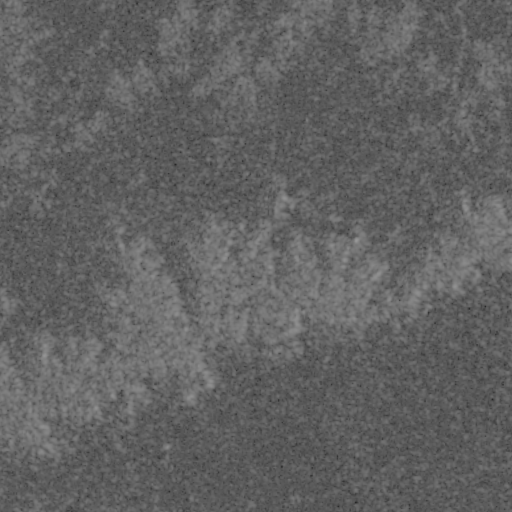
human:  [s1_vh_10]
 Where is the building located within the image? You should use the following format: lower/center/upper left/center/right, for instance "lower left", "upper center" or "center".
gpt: The building is located in the lower left of the image.
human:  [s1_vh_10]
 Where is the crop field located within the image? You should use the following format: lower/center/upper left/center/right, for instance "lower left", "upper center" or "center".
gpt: There is no crop field in the image.

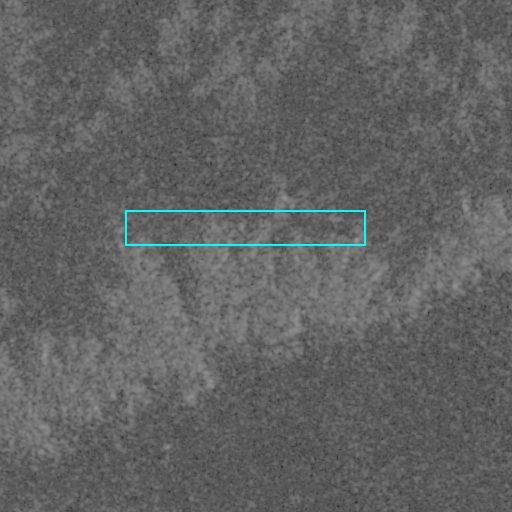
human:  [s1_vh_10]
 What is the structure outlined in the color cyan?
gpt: There is no cyan outline.
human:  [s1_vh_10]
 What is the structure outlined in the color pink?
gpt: There is no structure outlined in pink.